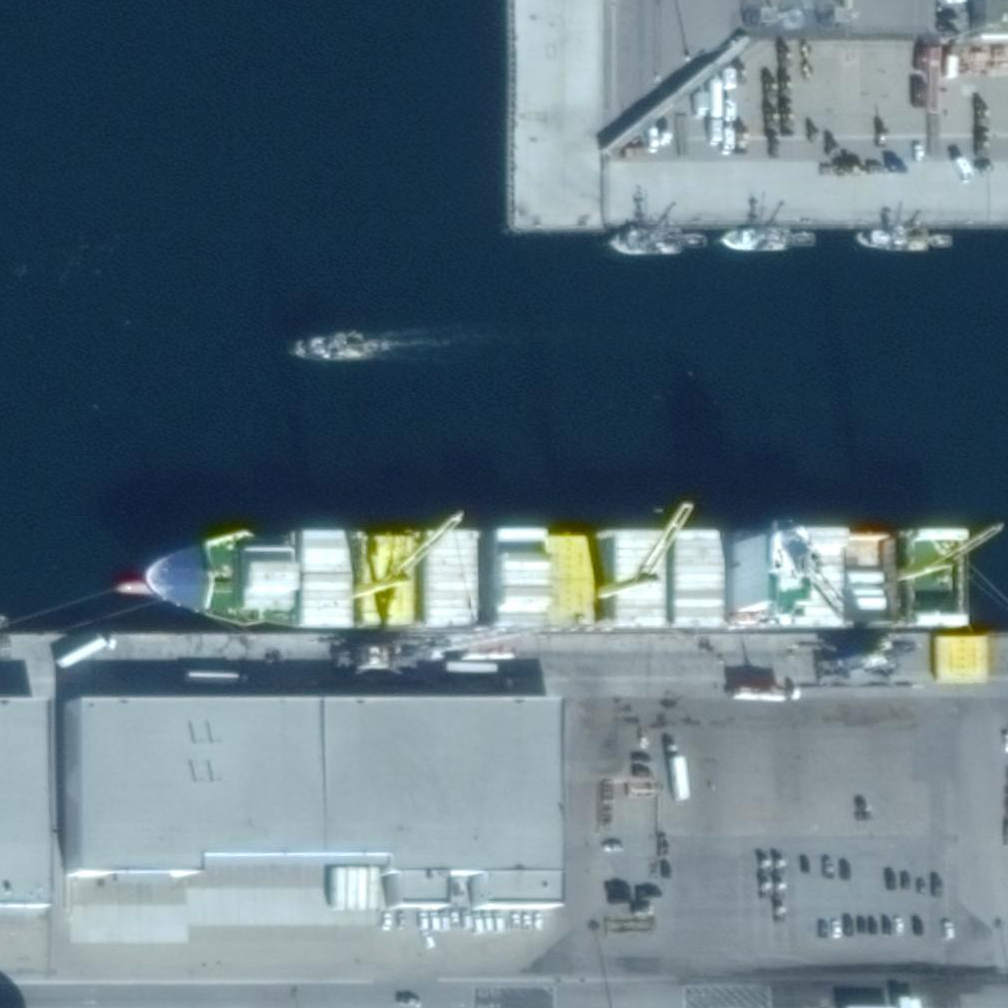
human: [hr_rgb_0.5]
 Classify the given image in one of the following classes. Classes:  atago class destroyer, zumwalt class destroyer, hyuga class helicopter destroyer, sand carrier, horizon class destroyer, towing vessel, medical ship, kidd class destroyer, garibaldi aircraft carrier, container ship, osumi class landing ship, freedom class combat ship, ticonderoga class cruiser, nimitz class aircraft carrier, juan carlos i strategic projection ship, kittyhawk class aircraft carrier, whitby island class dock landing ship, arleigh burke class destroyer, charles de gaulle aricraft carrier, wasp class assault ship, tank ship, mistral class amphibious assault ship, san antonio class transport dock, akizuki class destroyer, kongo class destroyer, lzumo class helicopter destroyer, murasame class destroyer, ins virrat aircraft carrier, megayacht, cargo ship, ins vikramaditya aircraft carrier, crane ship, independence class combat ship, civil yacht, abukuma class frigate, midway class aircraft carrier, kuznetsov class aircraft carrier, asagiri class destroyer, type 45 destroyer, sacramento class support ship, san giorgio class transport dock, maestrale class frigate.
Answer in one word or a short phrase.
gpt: Container ship